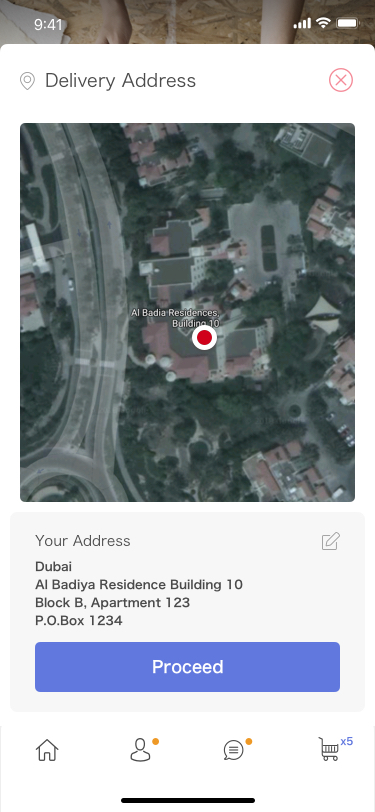
Text in this UI design:
Dubai
Al Badiya Residence Building 10
Block B, Apartment 123
P.O.Box 1234
Your Address
Delivery Address